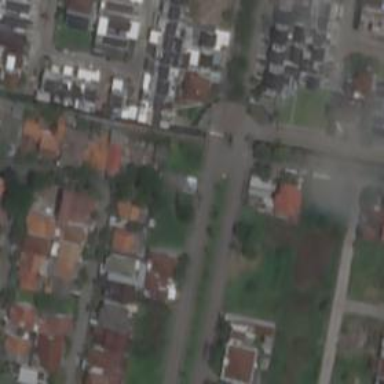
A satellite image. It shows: Residential road with bridge.